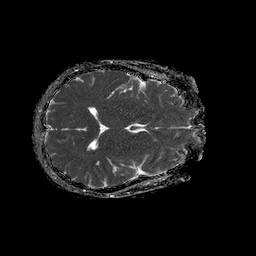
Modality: ADC
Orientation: axial
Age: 59
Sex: female
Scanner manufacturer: philips
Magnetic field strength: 1.5 T
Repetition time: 4.6 s
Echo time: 0.08941 s